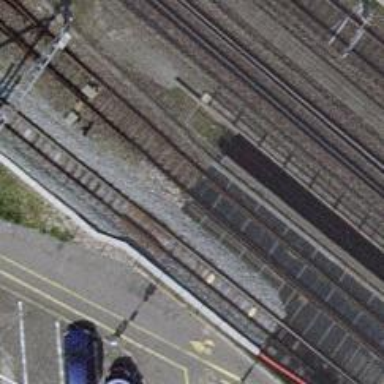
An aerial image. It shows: Bridge over single track railway yard.